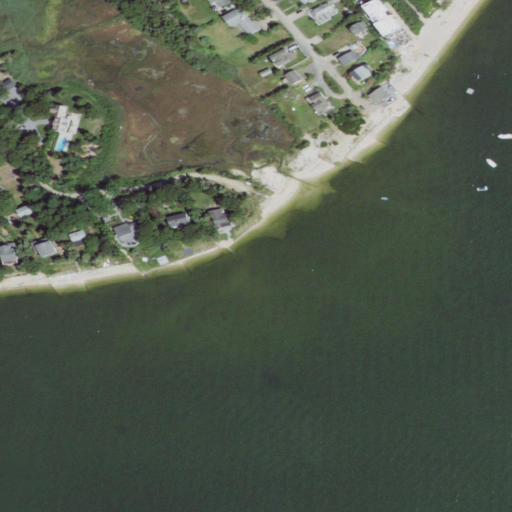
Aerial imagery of cape in New York named Browns Point containing open water, herbaceous wetlands, medium intensity development, low intensity development, barren land, open development, and deciduous forest